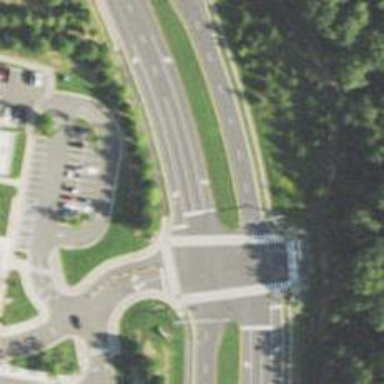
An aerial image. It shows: Secondary road with asphalt surface and separate sidewalk.